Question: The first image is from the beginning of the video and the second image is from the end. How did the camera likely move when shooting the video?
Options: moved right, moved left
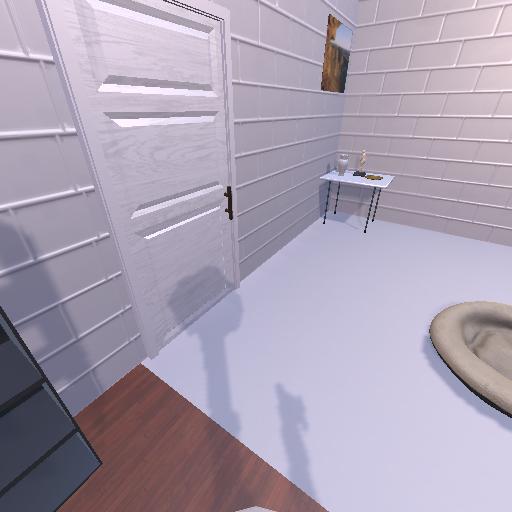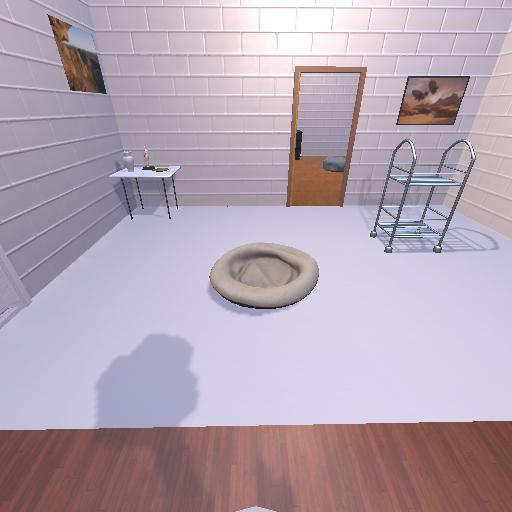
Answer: moved right